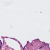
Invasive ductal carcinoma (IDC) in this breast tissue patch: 0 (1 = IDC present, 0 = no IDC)